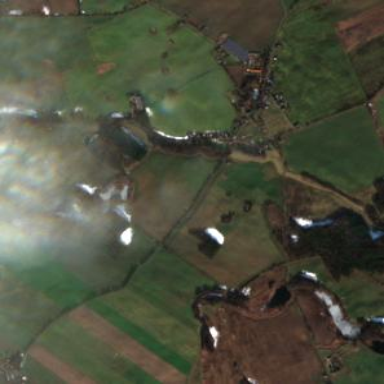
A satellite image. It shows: Picturesque farmland scene.